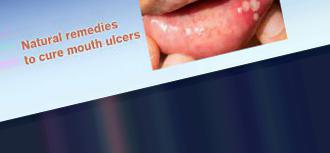
Condition: Mouth Ulcer